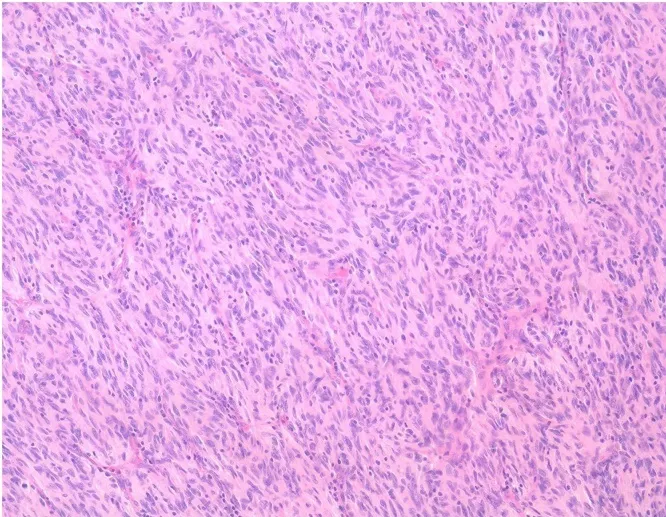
Microscopic findings show that spindle cells with dense nuclei proliferate intricately, forming short fascicles.
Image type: pathology (h&e)